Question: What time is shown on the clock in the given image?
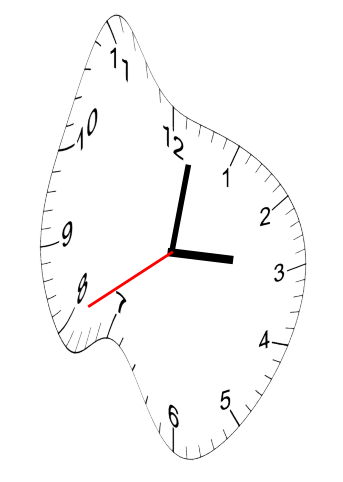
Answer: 03:01:40